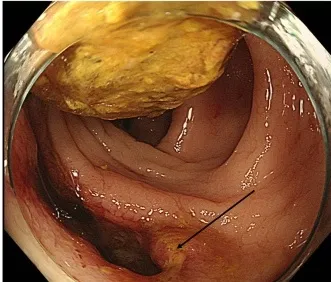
Colonoscopic findings. . (b) A fistula (black arrow) with the blood flowing out at the transverse colon at the splenic flexure.
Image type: endoscopy (gi_endoscopy)